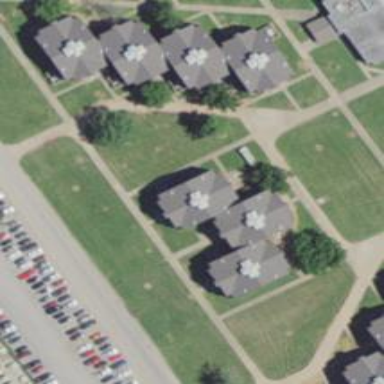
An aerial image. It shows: Building that serves as apartments and military barracks.